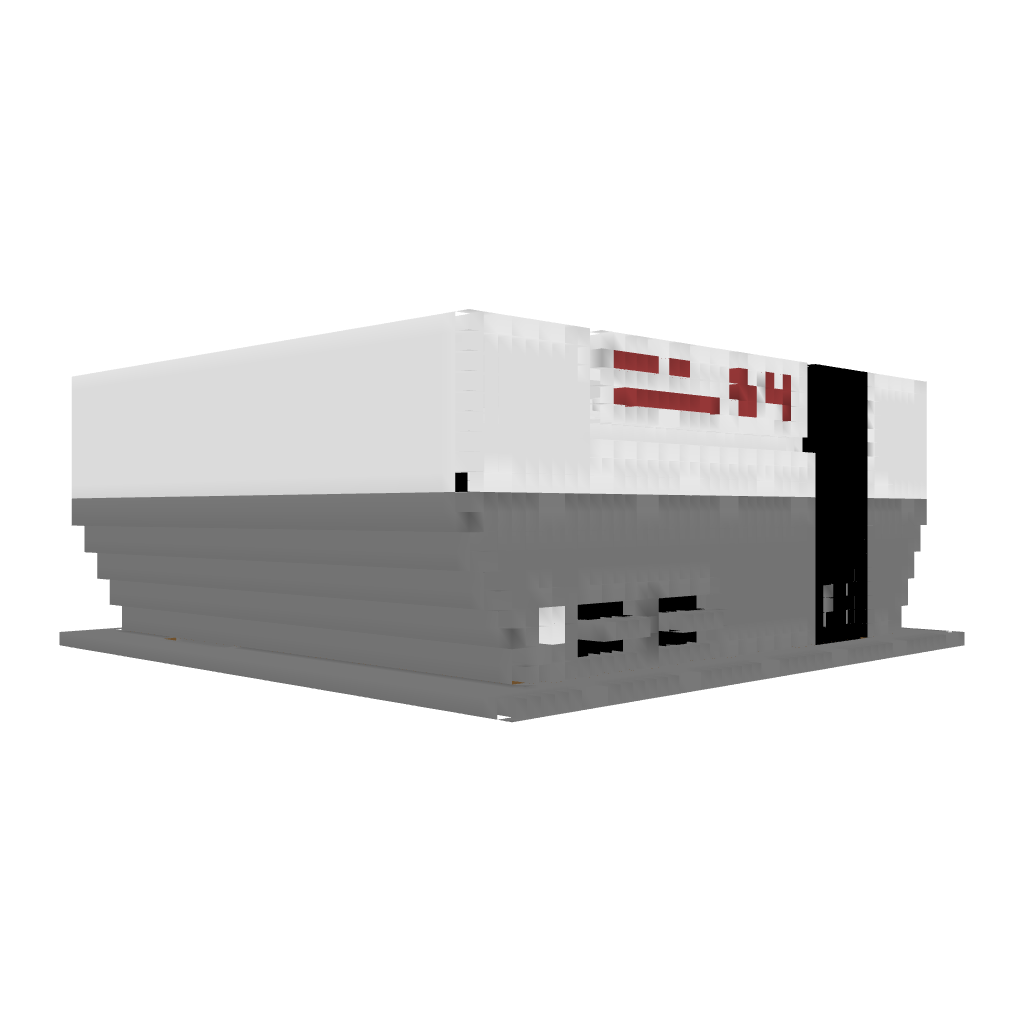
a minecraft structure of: CraftPimp Nintendo boyee bad low quality